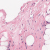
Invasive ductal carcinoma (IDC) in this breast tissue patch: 0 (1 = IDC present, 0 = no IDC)